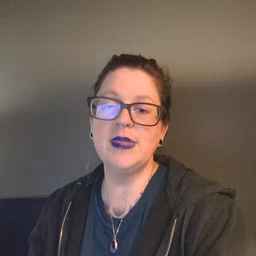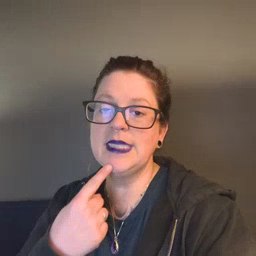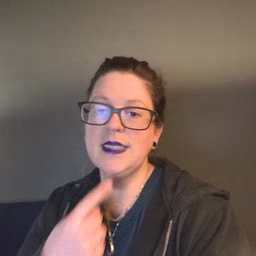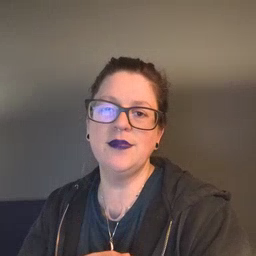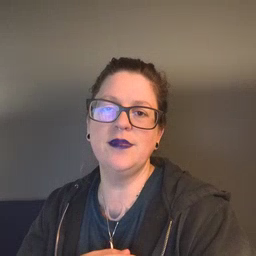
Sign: say